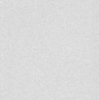
Label: dusty